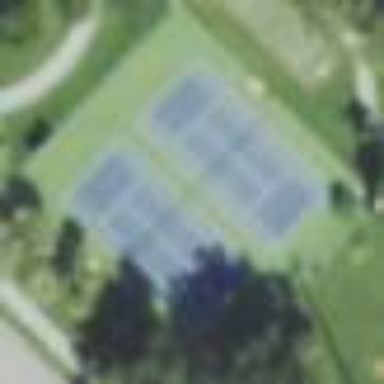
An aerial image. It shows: Tennis court on pitch designated for leisure land.